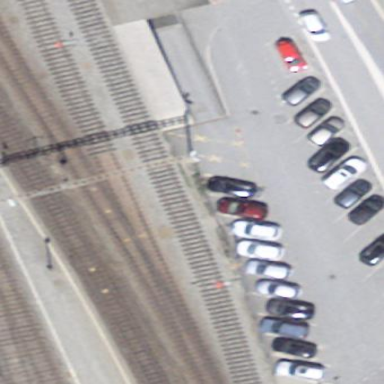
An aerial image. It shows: Parking area with surface.